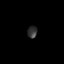
Tissue: lung
Cell type: Myeloid cells
Senescence score: 0.2401
Nuclear area (px): 115
Mean DAPI intensity: 51.087